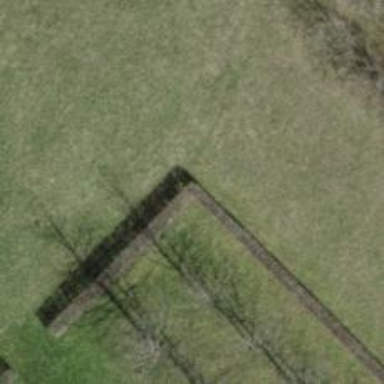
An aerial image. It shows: Wall is shown in the image.